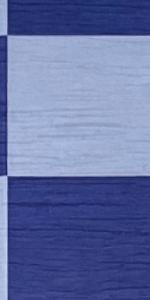
Label: Empty